Question: Please have a look at the following XML code
'''
<RelativeLayout xmlns:android="http://schemas.android.com/apk/res/android"
xmlns:tools="http://schemas.android.com/tools"
android:layout_width="match_parent"
android:layout_height="match_parent"
android:paddingTop="@dimen/activity_vertical_margin"
tools:context=".Talk" >
<RelativeLayout
android:id="@+id/controlPanelLayout"
android:layout_width="wrap_content"
android:layout_height="wrap_content"
android:layout_alignParentTop="true"
android:paddingLeft="@dimen/activity_horizontal_margin"
android:paddingRight="@dimen/activity_horizontal_margin" >
<ImageView
android:id="@+id/playBtn"
android:layout_width="wrap_content"
android:layout_height="wrap_content"
android:layout_alignParentLeft="true"
/>
<ImageView
android:id="@+id/stopBtn"
android:layout_width="wrap_content"
android:layout_height="wrap_content"
android:layout_toRightOf="@+id/playBtn"
android:layout_marginLeft="15dp"
android:src="@drawable/stop_simple" />
<ImageView
android:id="@+id/clearBtn"
android:layout_width="wrap_content"
android:layout_height="wrap_content"
android:layout_marginLeft="15dp"
android:layout_toRightOf="@+id/stopBtn"
android:src="@drawable/clear_simple" />
<ImageView
android:id="@+id/speakerBtn"
android:layout_width="wrap_content"
android:layout_height="wrap_content"
android:layout_toRightOf="@+id/clearBtn"
android:layout_marginLeft="15dp"
android:src="@drawable/speaker_simple" />
<ImageView
android:id="@+id/settingsBtn"
android:layout_width="wrap_content"
android:layout_height="wrap_content"
android:layout_alignParentRight="true"
android:src="@drawable/settings_simple" />
</RelativeLayout>
<LinearLayout
android:layout_width="fill_parent"
android:layout_height="wrap_content"
android:paddingLeft="@dimen/activity_horizontal_margin"
android:paddingRight="@dimen/activity_horizontal_margin"
android:layout_below="@+id/controlPanelLayout"
android:layout_marginTop="10dp"
>
<EditText
android:id="@+id/textField"
android:layout_width="match_parent"
android:layout_height="wrap_content"
android:linksClickable="true"
android:ems="10"
android:gravity="top"
android:inputType="textMultiLine"
>
<requestFocus />
</EditText>
</LinearLayout>
<com.google.ads.AdView
xmlns:googleads="http://schemas.android.com/apk/lib/com.google.ads"
android:id="@+id/adTalk"
android:layout_width="fill_parent"
android:layout_height="wrap_content"
googleads:adSize="BANNER"
android:layout_alignParentBottom="true"
android:layout_marginTop="5dp"
googleads:adUnitId="xxxxxxxxxxxxxxxxxxx"
/>
</RelativeLayout>
'''
This generated the following UI

As you can see, the 'EditText' height is small. I want the the text to have a height, until it meet the 'AdView'. I height I am expecting is marked in red coloured line at the right side of the image.
I have tried number of things to do.
1. setting the height to match_parent - This didn't worked because it took out the space left for ads.
2. Changing the number of lines - This is not good because in different phones, the EditText will have different height.
How can I solve this?
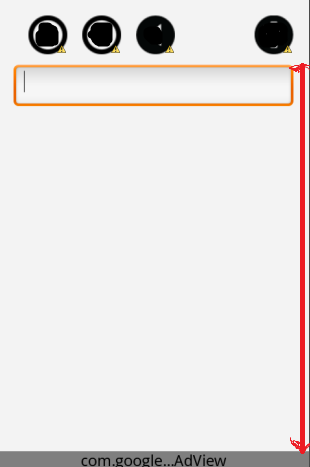
Answer: Change your LinerarLayout like this..
'''
<LinearLayout
android:layout_width="fill_parent"
android:layout_height="match_parent"
android:layout_above="@+id/adTalk"
android:layout_below="@+id/controlPanelLayout"
android:layout_marginTop="10dp"
android:paddingLeft="@dimen/activity_horizontal_margin"
android:paddingRight="@dimen/activity_horizontal_margin" >
<EditText
android:id="@+id/textField"
android:layout_width="match_parent"
android:layout_height="match_parent"
android:ems="10"
android:gravity="top"
android:inputType="textMultiLine"
android:linksClickable="true" >
<requestFocus />
</EditText>
</LinearLayout>
'''